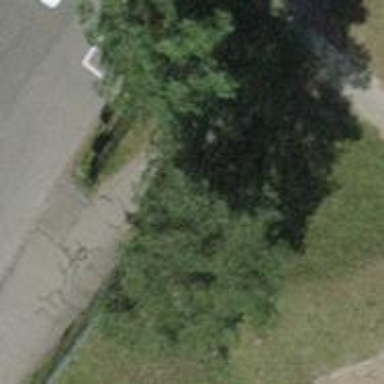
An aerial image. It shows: Urban tree with broadleaved evergreen leaves.